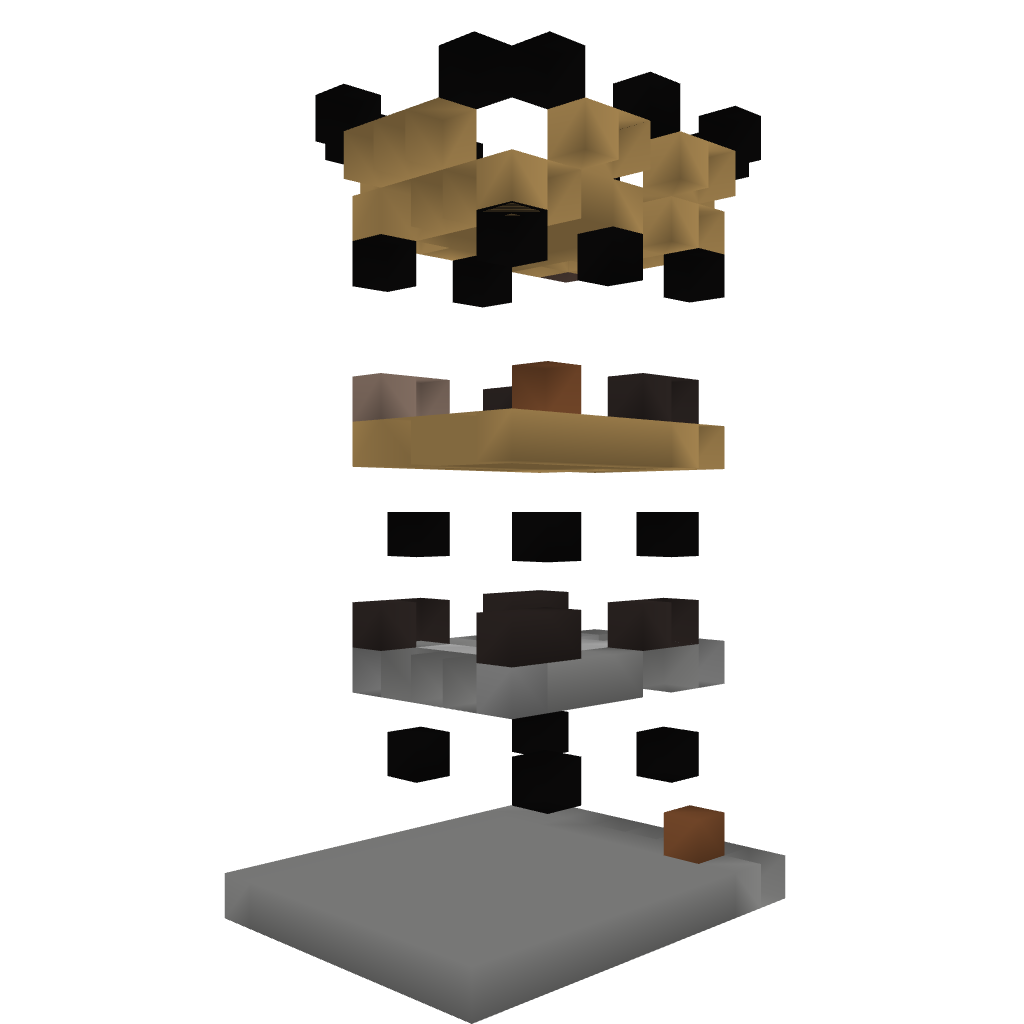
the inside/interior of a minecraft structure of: Crafter House